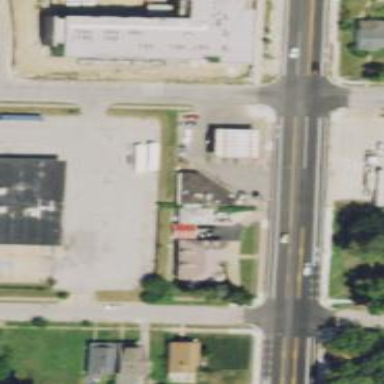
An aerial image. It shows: Convenience shop.